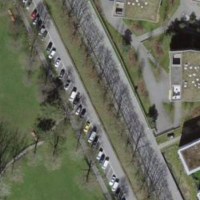
EUNIS habitat code: 53
Species observed at this site:
Fagus sylvatica
Veronica filiformis